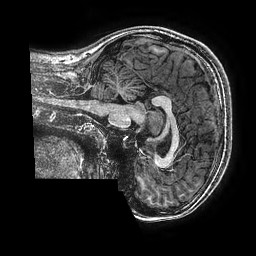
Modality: T1w
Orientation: sagittal
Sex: female
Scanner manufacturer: ge
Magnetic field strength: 3 T
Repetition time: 0.00766 s
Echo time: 0.003476 s